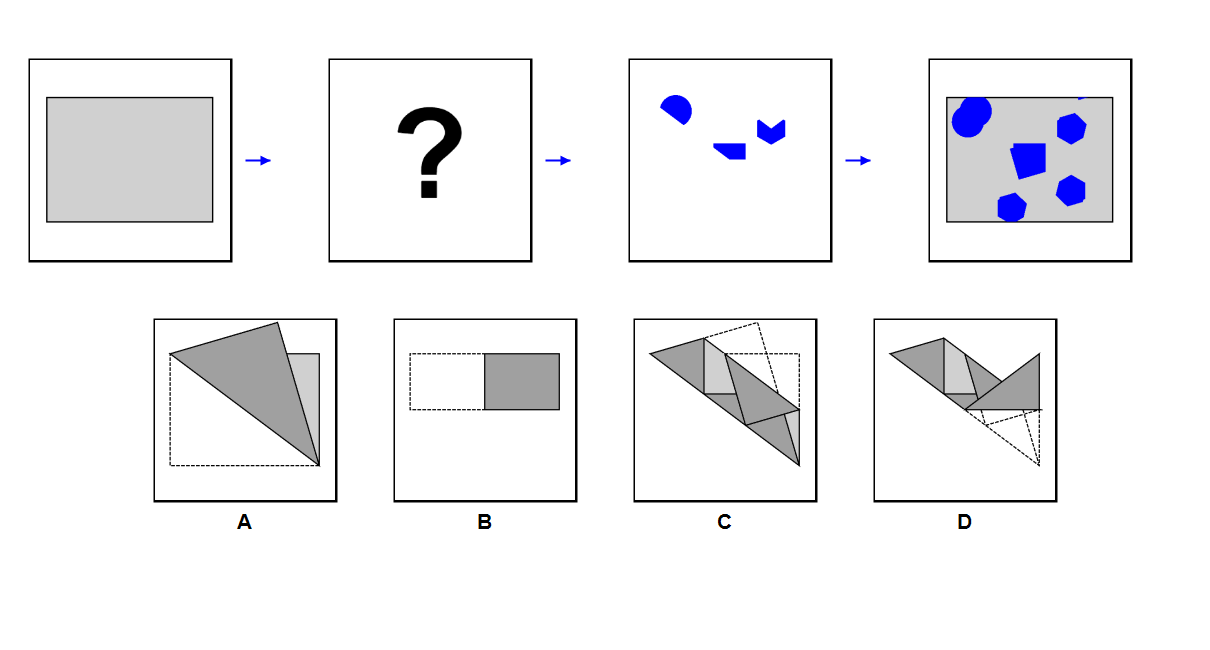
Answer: B